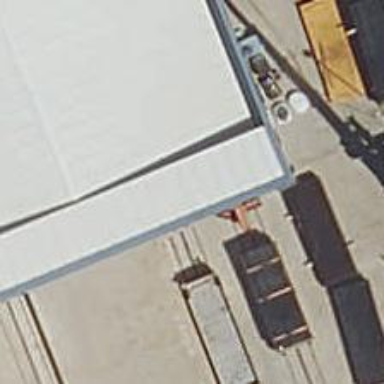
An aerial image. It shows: Yard with electrified contact line.